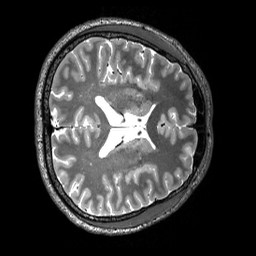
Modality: T2w
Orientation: axial
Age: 31
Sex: male
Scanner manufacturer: siemens
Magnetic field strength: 3 T
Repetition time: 3.2 s
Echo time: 0.565 s